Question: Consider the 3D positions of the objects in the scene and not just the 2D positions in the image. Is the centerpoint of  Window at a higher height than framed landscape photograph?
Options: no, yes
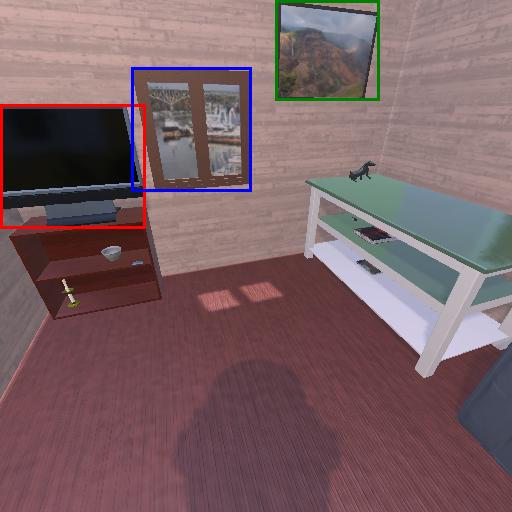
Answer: no